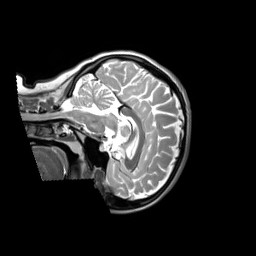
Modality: T2w
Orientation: sagittal
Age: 21
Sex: female
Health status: ill
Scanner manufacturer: siemens
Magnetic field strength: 3 T
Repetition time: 2.8 s
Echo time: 0.326 s